Question: I searched a lot on this forum but my problem is too specific.
I would like to achieve this, I try for several months but I can not get work... Thanks in advance if anyone can help me :) :)

I would like to align horizontally 2, 3, 4, 5 or more divs, with variable widths, and with static spacement between each div. And all this must not exceed his parent. So I agree that the 4 div can not do 25% of width, but I do not see how to do ..
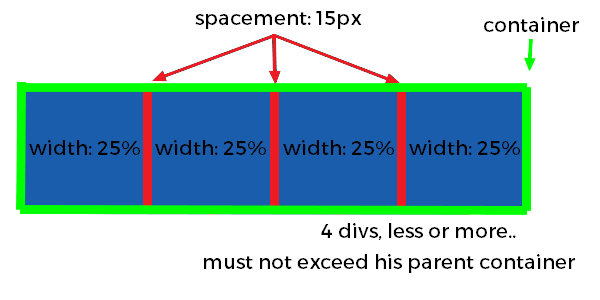
Answer: This would be a great use case for 'flex-box'. I have used the same code for both the cases. The CSS doesn't change, but the HTML does:
'''
.flex-container {
display: -ms-flexbox;
display: -webkit-flex;
display: flex;
-webkit-flex-direction: row;
-ms-flex-direction: row;
flex-direction: row;
-webkit-flex-wrap: nowrap;
-ms-flex-wrap: nowrap;
flex-wrap: nowrap;
-webkit-justify-content: flex-start;
-ms-flex-pack: start;
justify-content: flex-start;
-webkit-align-content: stretch;
-ms-flex-line-pack: stretch;
align-content: stretch;
-webkit-align-items: flex-start;
-ms-flex-align: start;
align-items: flex-start;
background: #999;
margin: 15px;
padding-right: 5px;
}
.flex-item {
-webkit-order: 0;
-ms-flex-order: 0;
order: 0;
-webkit-flex: 1 0 auto;
-ms-flex: 1 0 auto;
flex: 1 0 auto;
-webkit-align-self: auto;
-ms-flex-item-align: auto;
align-self: auto;
background: #99f;
margin: 5px 0 5px 5px;
}
'''
'''
<div class="flex-container">
<div class="flex-item">Item</div>
<div class="flex-item">Item</div>
<div class="flex-item">Item</div>
</div>
<div class="flex-container">
<div class="flex-item">Item</div>
<div class="flex-item">Item</div>
<div class="flex-item">Item</div>
<div class="flex-item">Item</div>
</div>
'''
You need to change the CSS according to the number of sub elements. I have given the example with three and four '<div>'s.